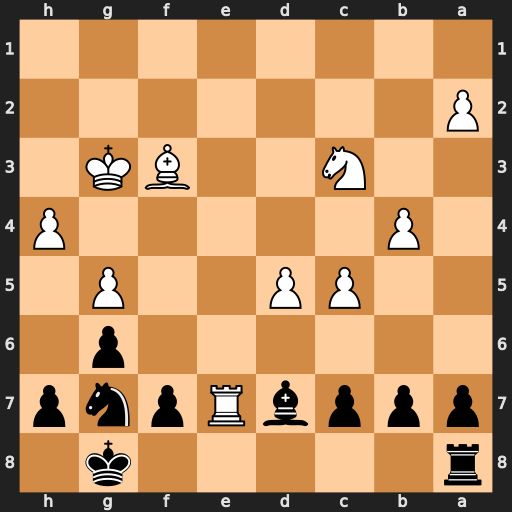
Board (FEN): r5k1/pppbRpnp/6p1/2PP2P1/1P5P/2N2BK1/P7/8
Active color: b
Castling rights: -
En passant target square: -
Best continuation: Nf5+ Kf4 Nxe7